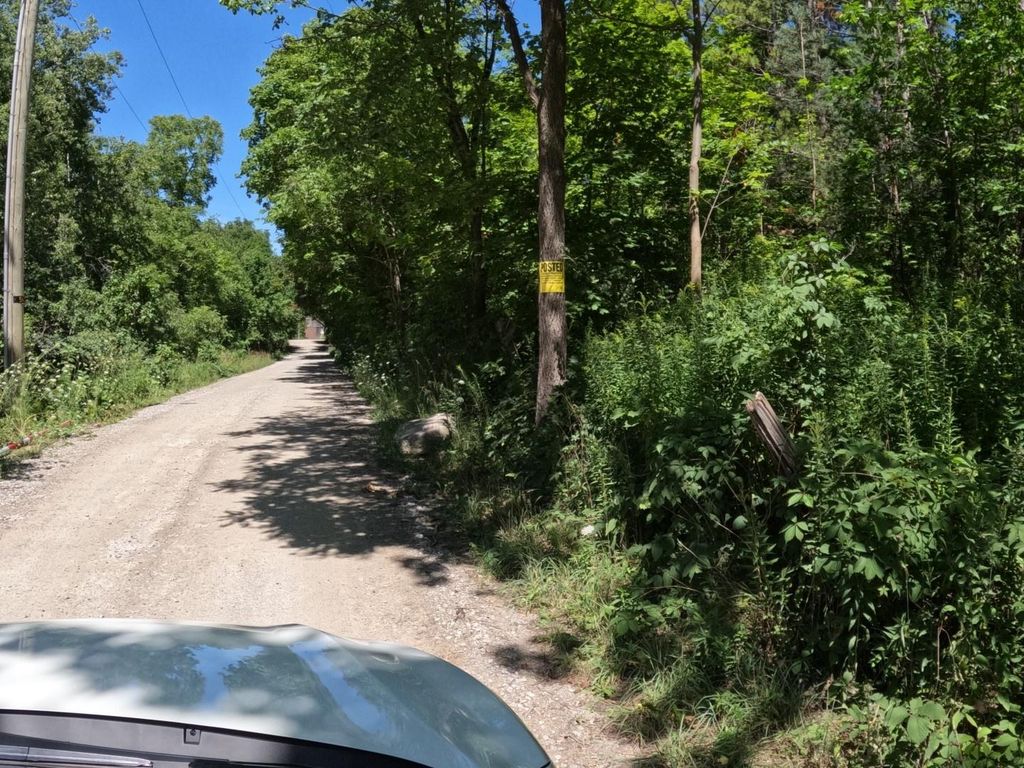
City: kitchener-waterloo